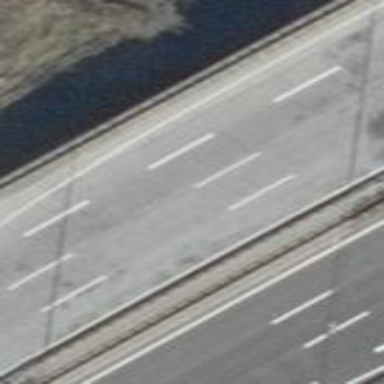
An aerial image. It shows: It's motorway area.